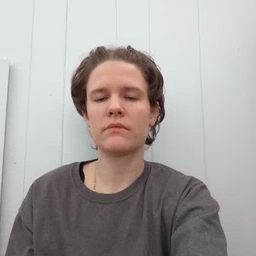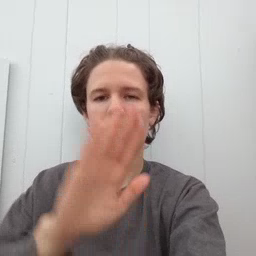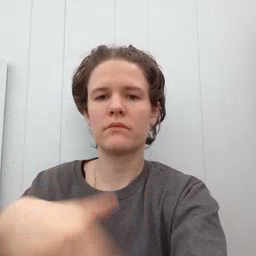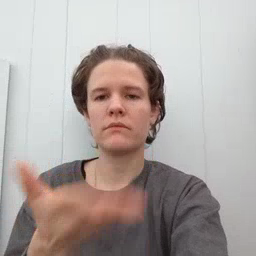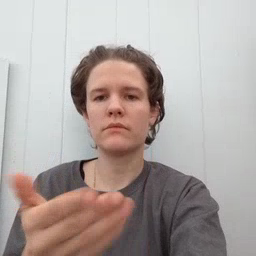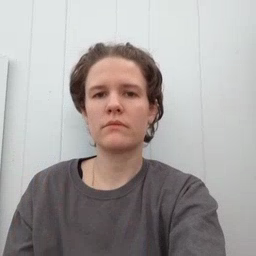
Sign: all